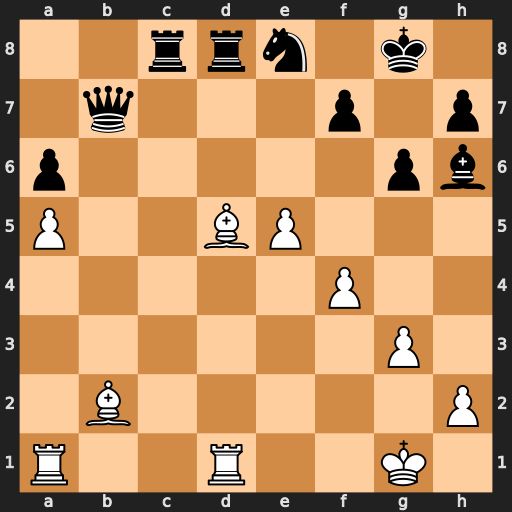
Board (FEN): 2rrn1k1/1q3p1p/p5pb/P2BP3/5P2/6P1/1B5P/R2R2K1
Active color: w
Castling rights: -
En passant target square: -
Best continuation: Bxb7 Rxd1+ Rxd1